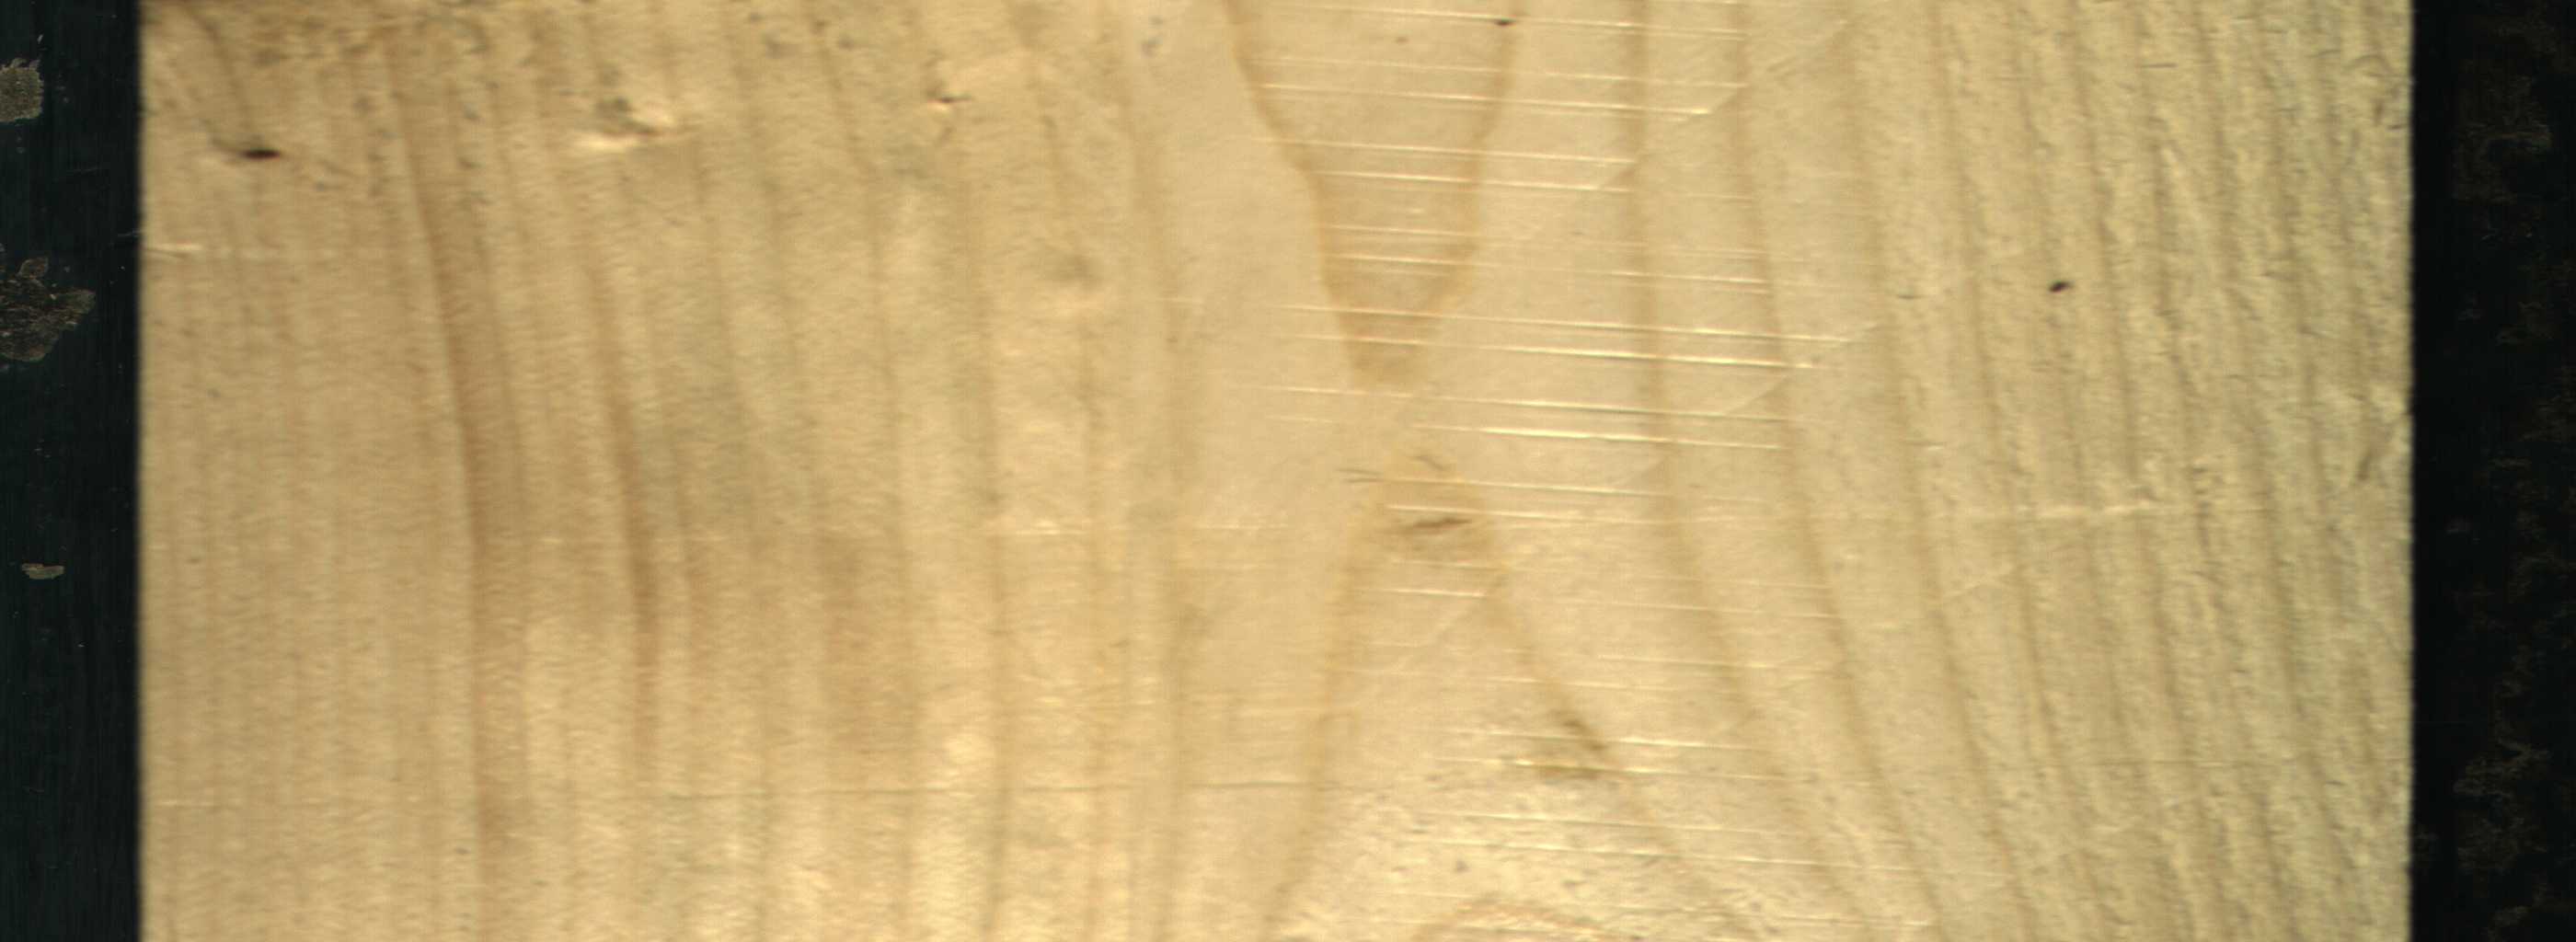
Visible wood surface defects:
Dead_Knot